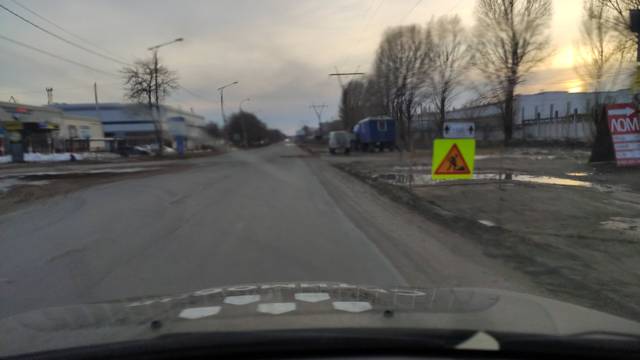
Region: Russia
Coordinates: 53.479, 49.495